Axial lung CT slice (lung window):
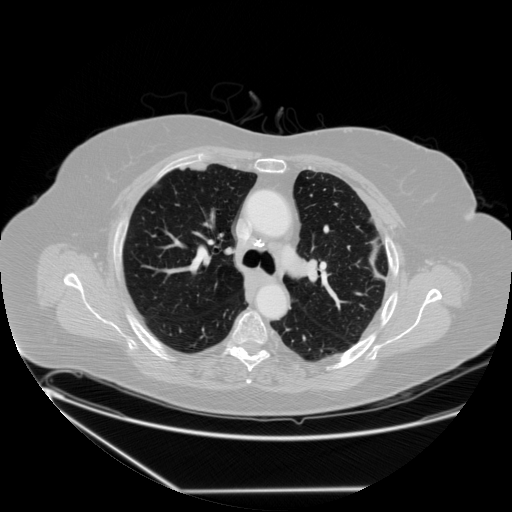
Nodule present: no